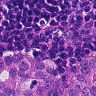
Metastatic tissue present: yes